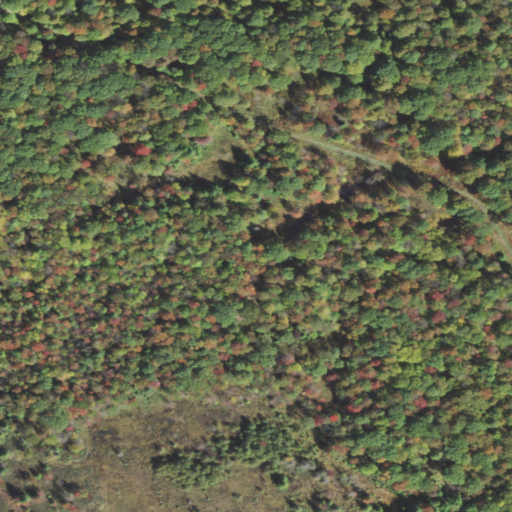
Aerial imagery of gap in Pennsylvania named Laurel Gap containing deciduous forest, woody wetlands, mixed forest, evergreen forest, and grassland